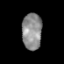
Tissue: prostate
Cell type: Myeloid cells
Senescence score: 0.2088
Nuclear area (px): 704
Mean DAPI intensity: 141.058